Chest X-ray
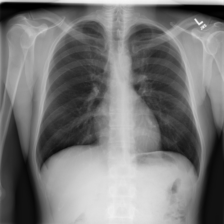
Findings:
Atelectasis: negative
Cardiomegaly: negative
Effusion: negative
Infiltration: negative
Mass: negative
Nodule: negative
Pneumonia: negative
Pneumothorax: negative
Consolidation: negative
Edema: negative
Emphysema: negative
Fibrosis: negative
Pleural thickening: negative
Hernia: negative